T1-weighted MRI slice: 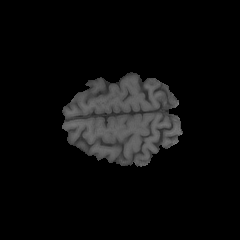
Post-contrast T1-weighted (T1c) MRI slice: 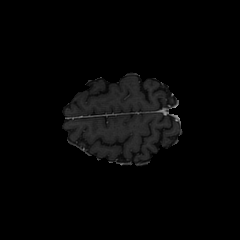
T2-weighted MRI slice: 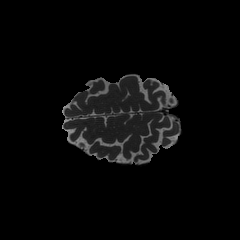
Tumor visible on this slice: no